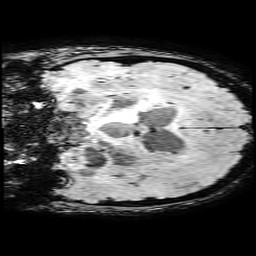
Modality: SWI
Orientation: coronal
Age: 49
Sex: male
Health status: ill
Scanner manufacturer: philips
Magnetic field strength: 3 T
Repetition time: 0.031 s